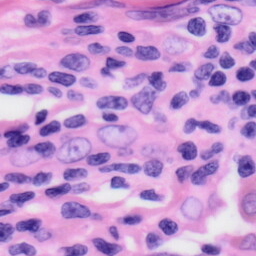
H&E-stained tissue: Skin